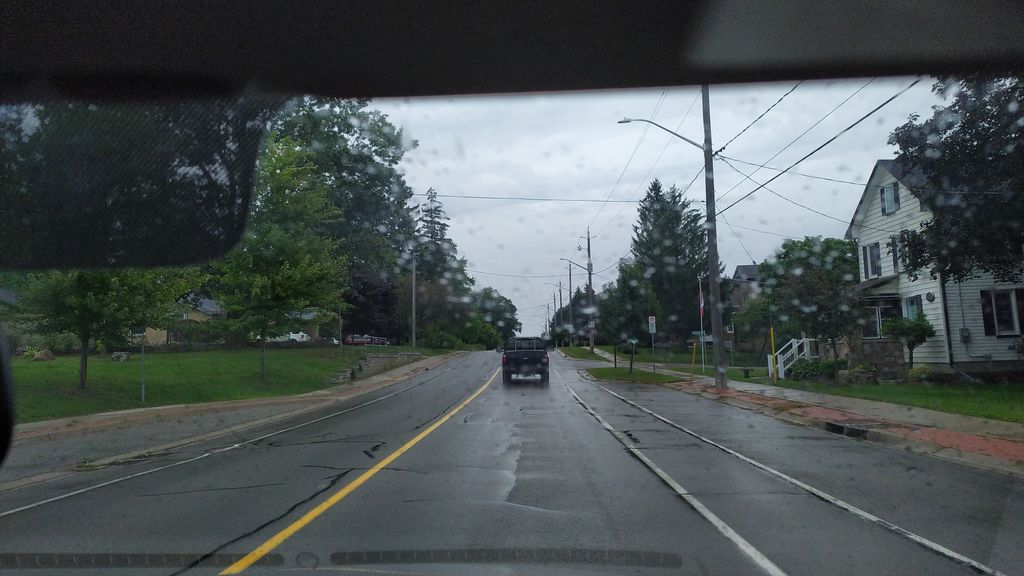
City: kitchener-waterloo